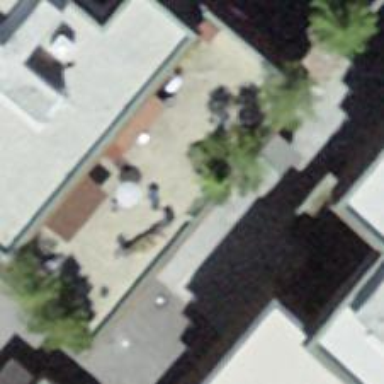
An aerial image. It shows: Restaurant.